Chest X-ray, PA view. Patient: 47 years old, sex M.
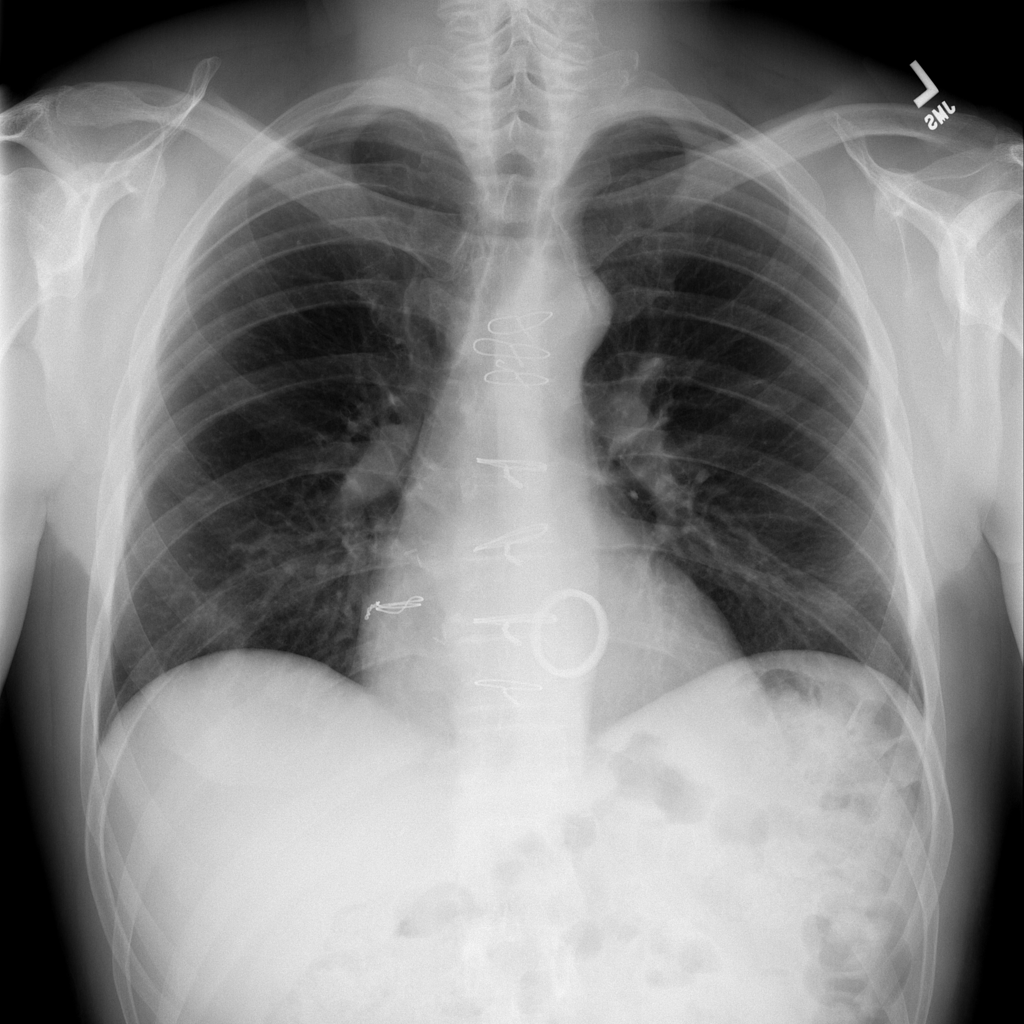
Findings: No Finding